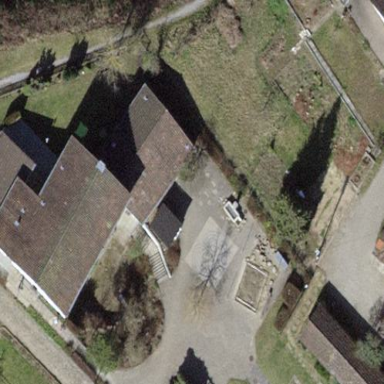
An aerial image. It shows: Kindergarten building with gabled roof.